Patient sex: F
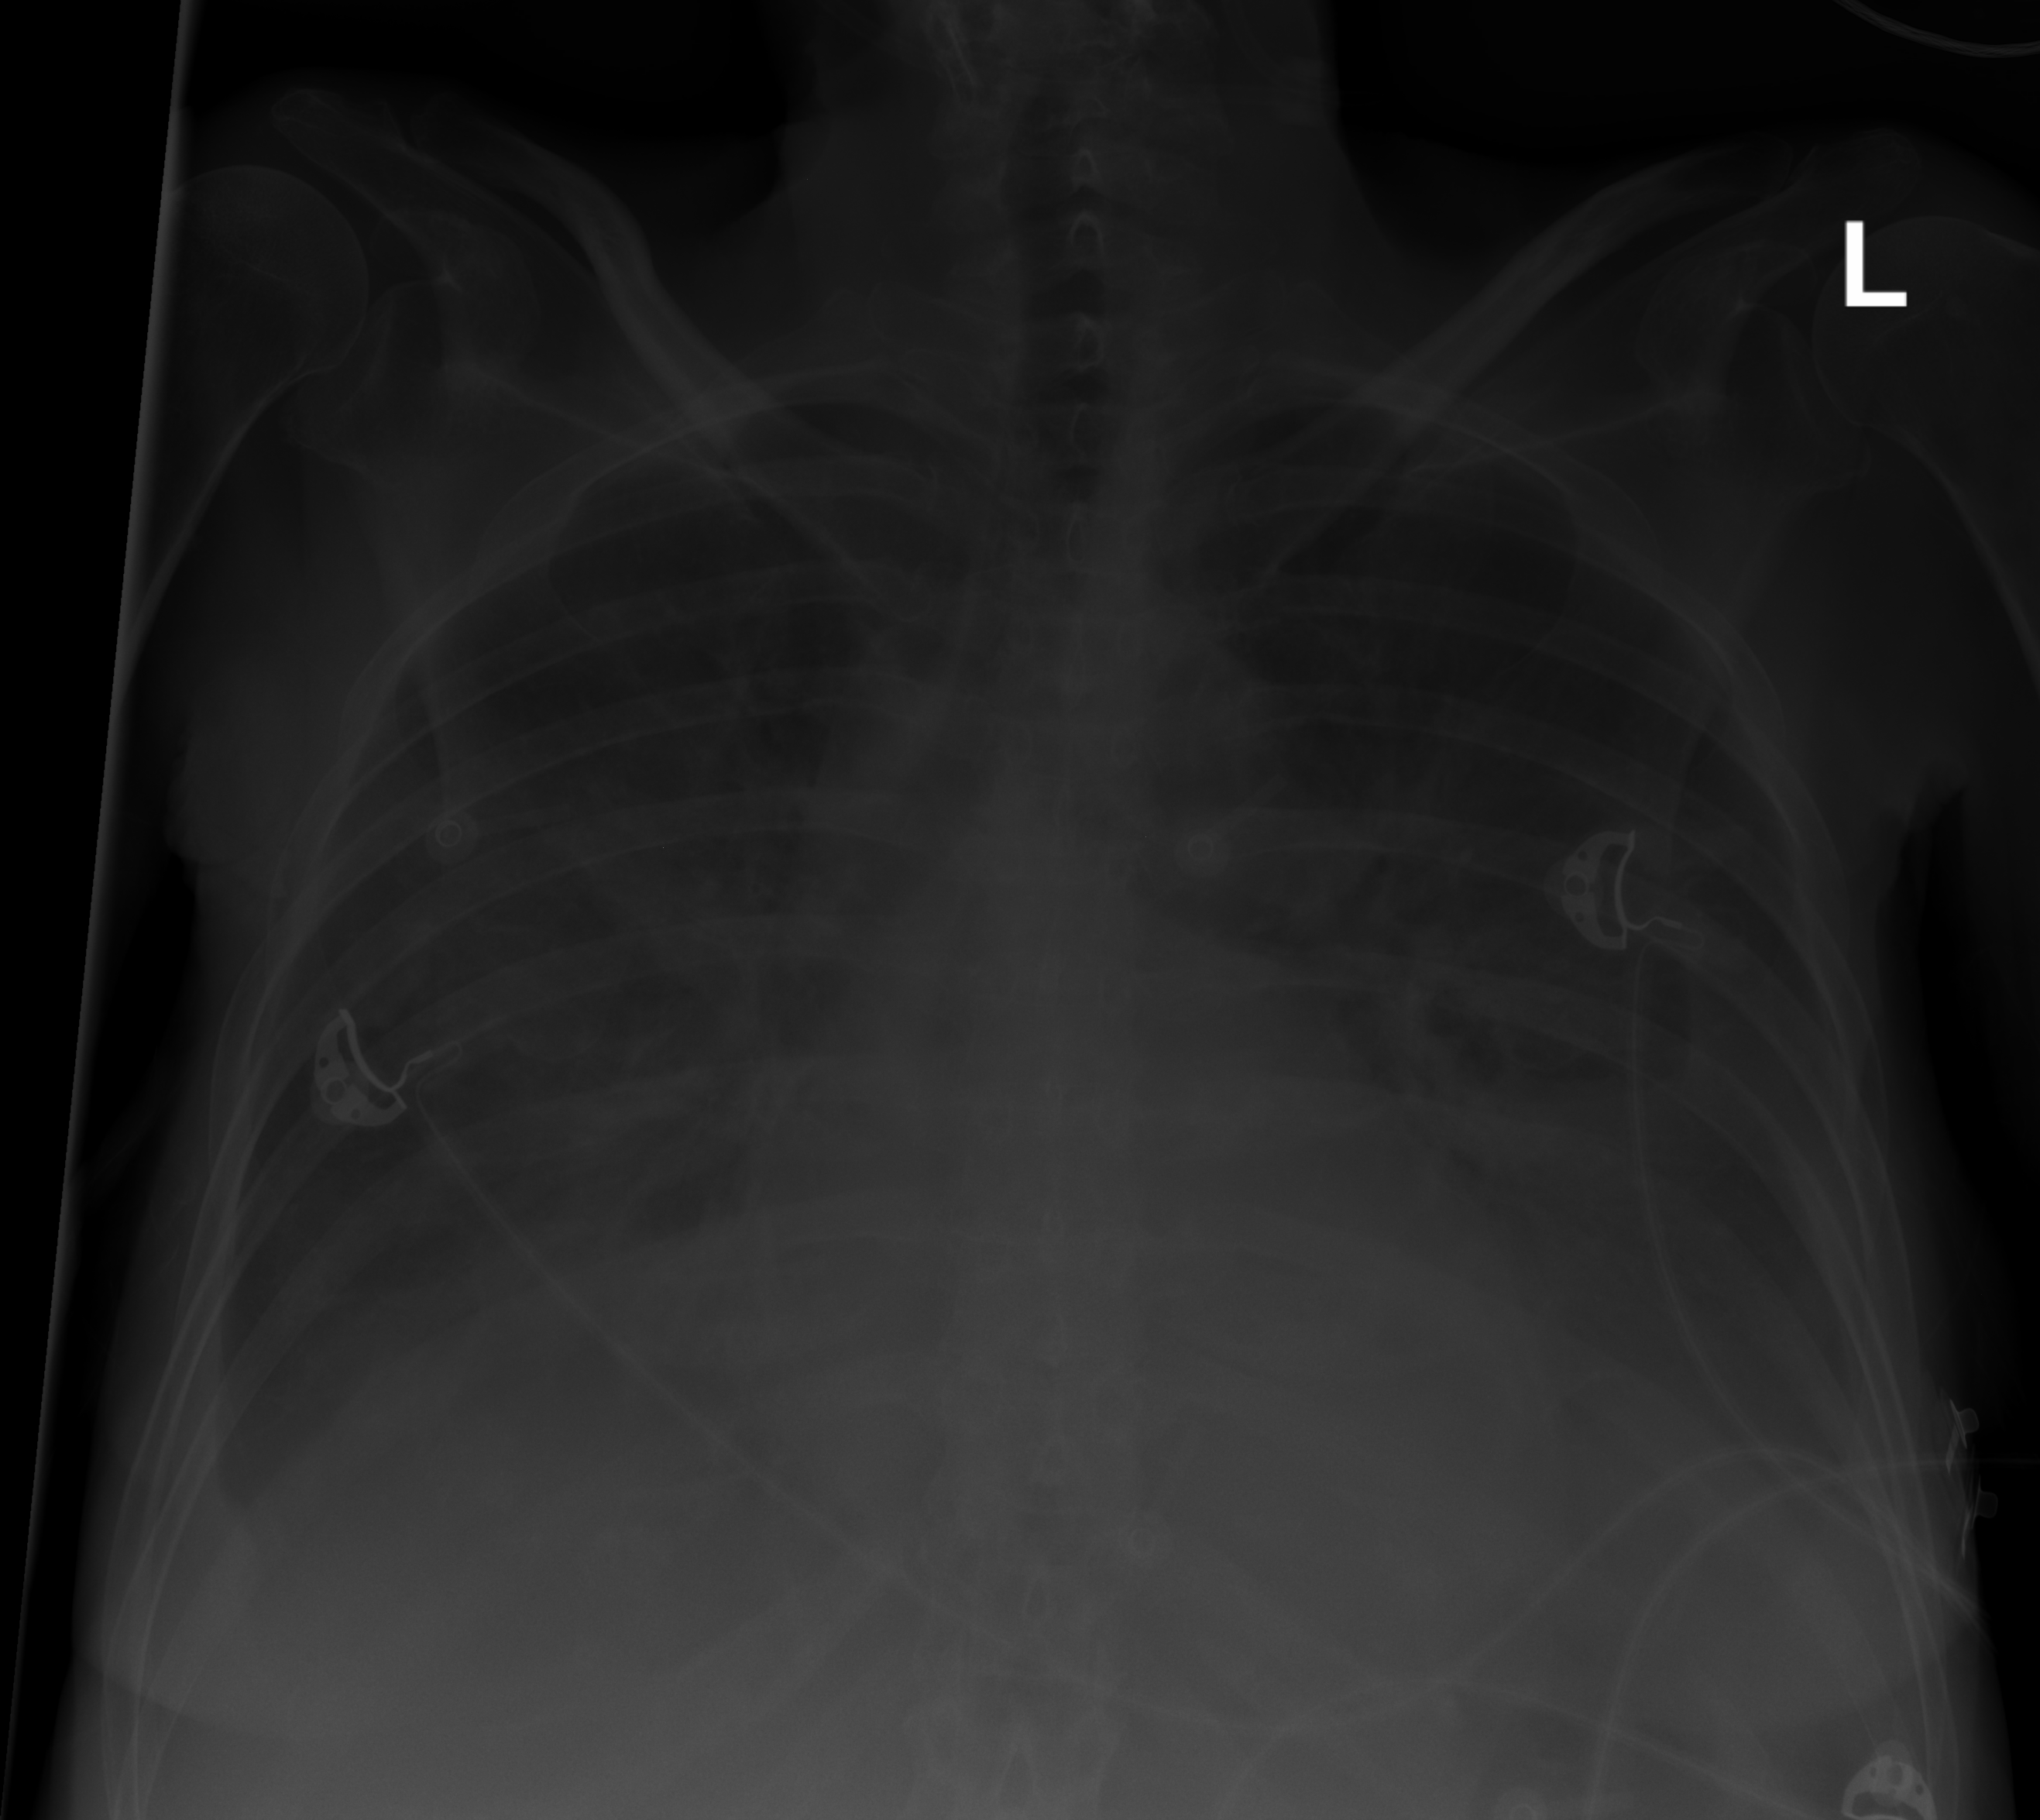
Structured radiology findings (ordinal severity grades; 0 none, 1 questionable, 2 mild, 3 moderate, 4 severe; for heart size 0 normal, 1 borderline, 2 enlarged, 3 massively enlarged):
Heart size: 0
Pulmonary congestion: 0
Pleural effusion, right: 3
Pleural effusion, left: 3
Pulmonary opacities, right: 0
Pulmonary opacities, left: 0
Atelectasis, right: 2
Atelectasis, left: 2